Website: bh-photo
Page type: address-validator
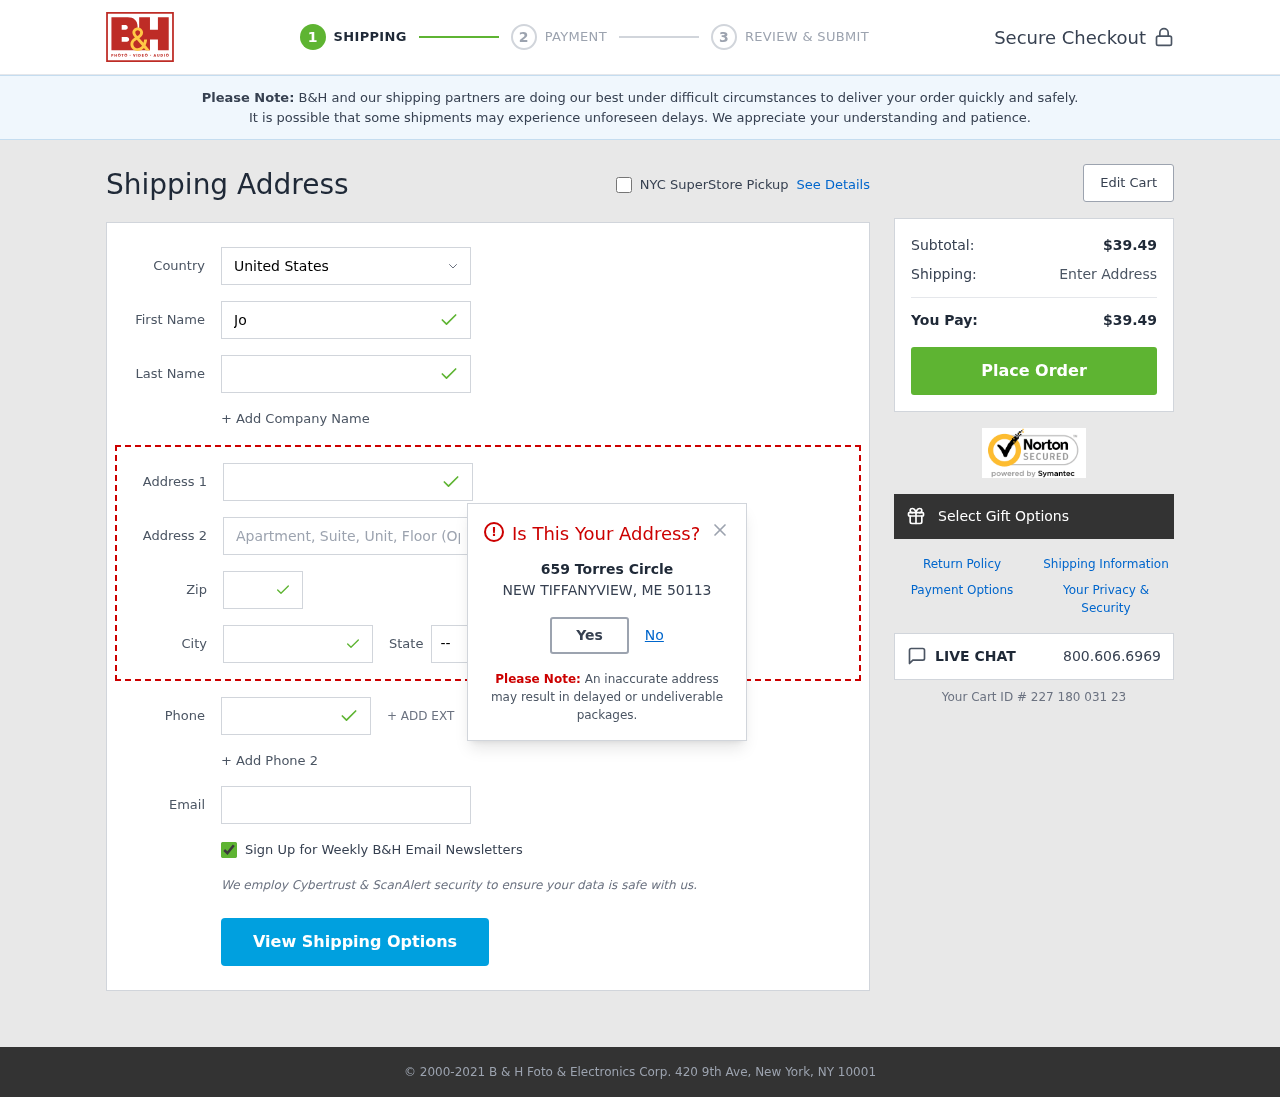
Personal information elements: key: PII_CITY
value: New Tiffanyview
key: PII_COUNTRY
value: United States
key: PII_EMAIL
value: jonathan.hernandez@hotmail.com
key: PII_FIRSTNAME
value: Jonathan
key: PII_LASTNAME
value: Hernandez
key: PII_PHONE
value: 4437195455
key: PII_POSTCODE
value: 50113
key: PII_STATE_ABBR
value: ME
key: PII_STREET
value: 659 Torres Circle
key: PII_STREET2
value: Suite 668
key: PII_CITY_MODAL
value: NEW TIFFANYVIEW
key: PII_POSTCODE_FULL
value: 50113
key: PII_POSTCODE_NUMERIC
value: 50113
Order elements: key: ORDER_SUBTOTAL
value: $39.49
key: ORDER_TOTAL
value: $39.49
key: ORDER_ID
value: Your Cart ID # 227 180 031 23